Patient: sex F, age 43
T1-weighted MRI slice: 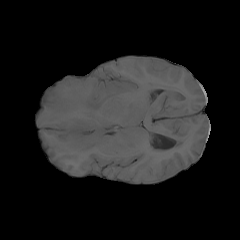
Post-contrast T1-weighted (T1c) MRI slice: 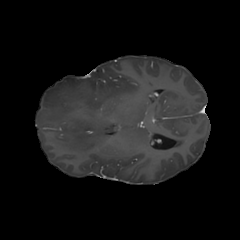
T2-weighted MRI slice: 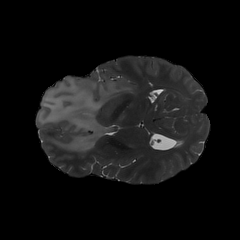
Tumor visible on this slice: yes
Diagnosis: Astrocytoma, IDH-mutant
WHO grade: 3